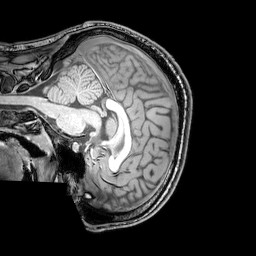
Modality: T1w
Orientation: sagittal
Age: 22
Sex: male
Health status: healthy
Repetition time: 0.081 s
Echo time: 0.037 s